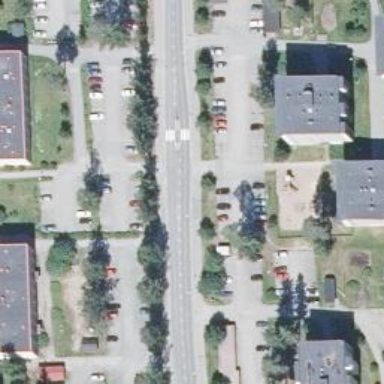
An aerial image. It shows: Unmarked crossing on the road.